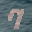
Label: 7